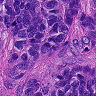
Metastatic tissue present: yes